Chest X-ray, AP view. Patient: 20 years old, sex M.
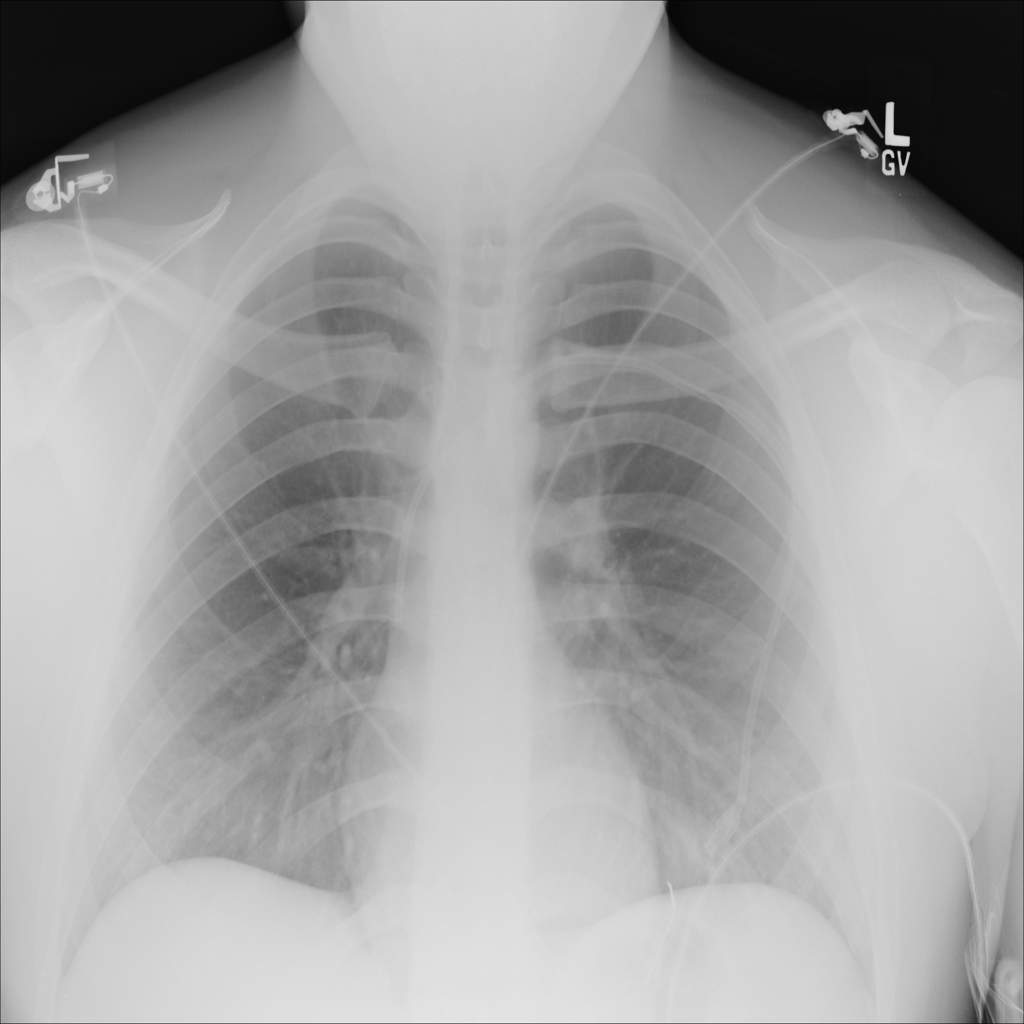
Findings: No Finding